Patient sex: M
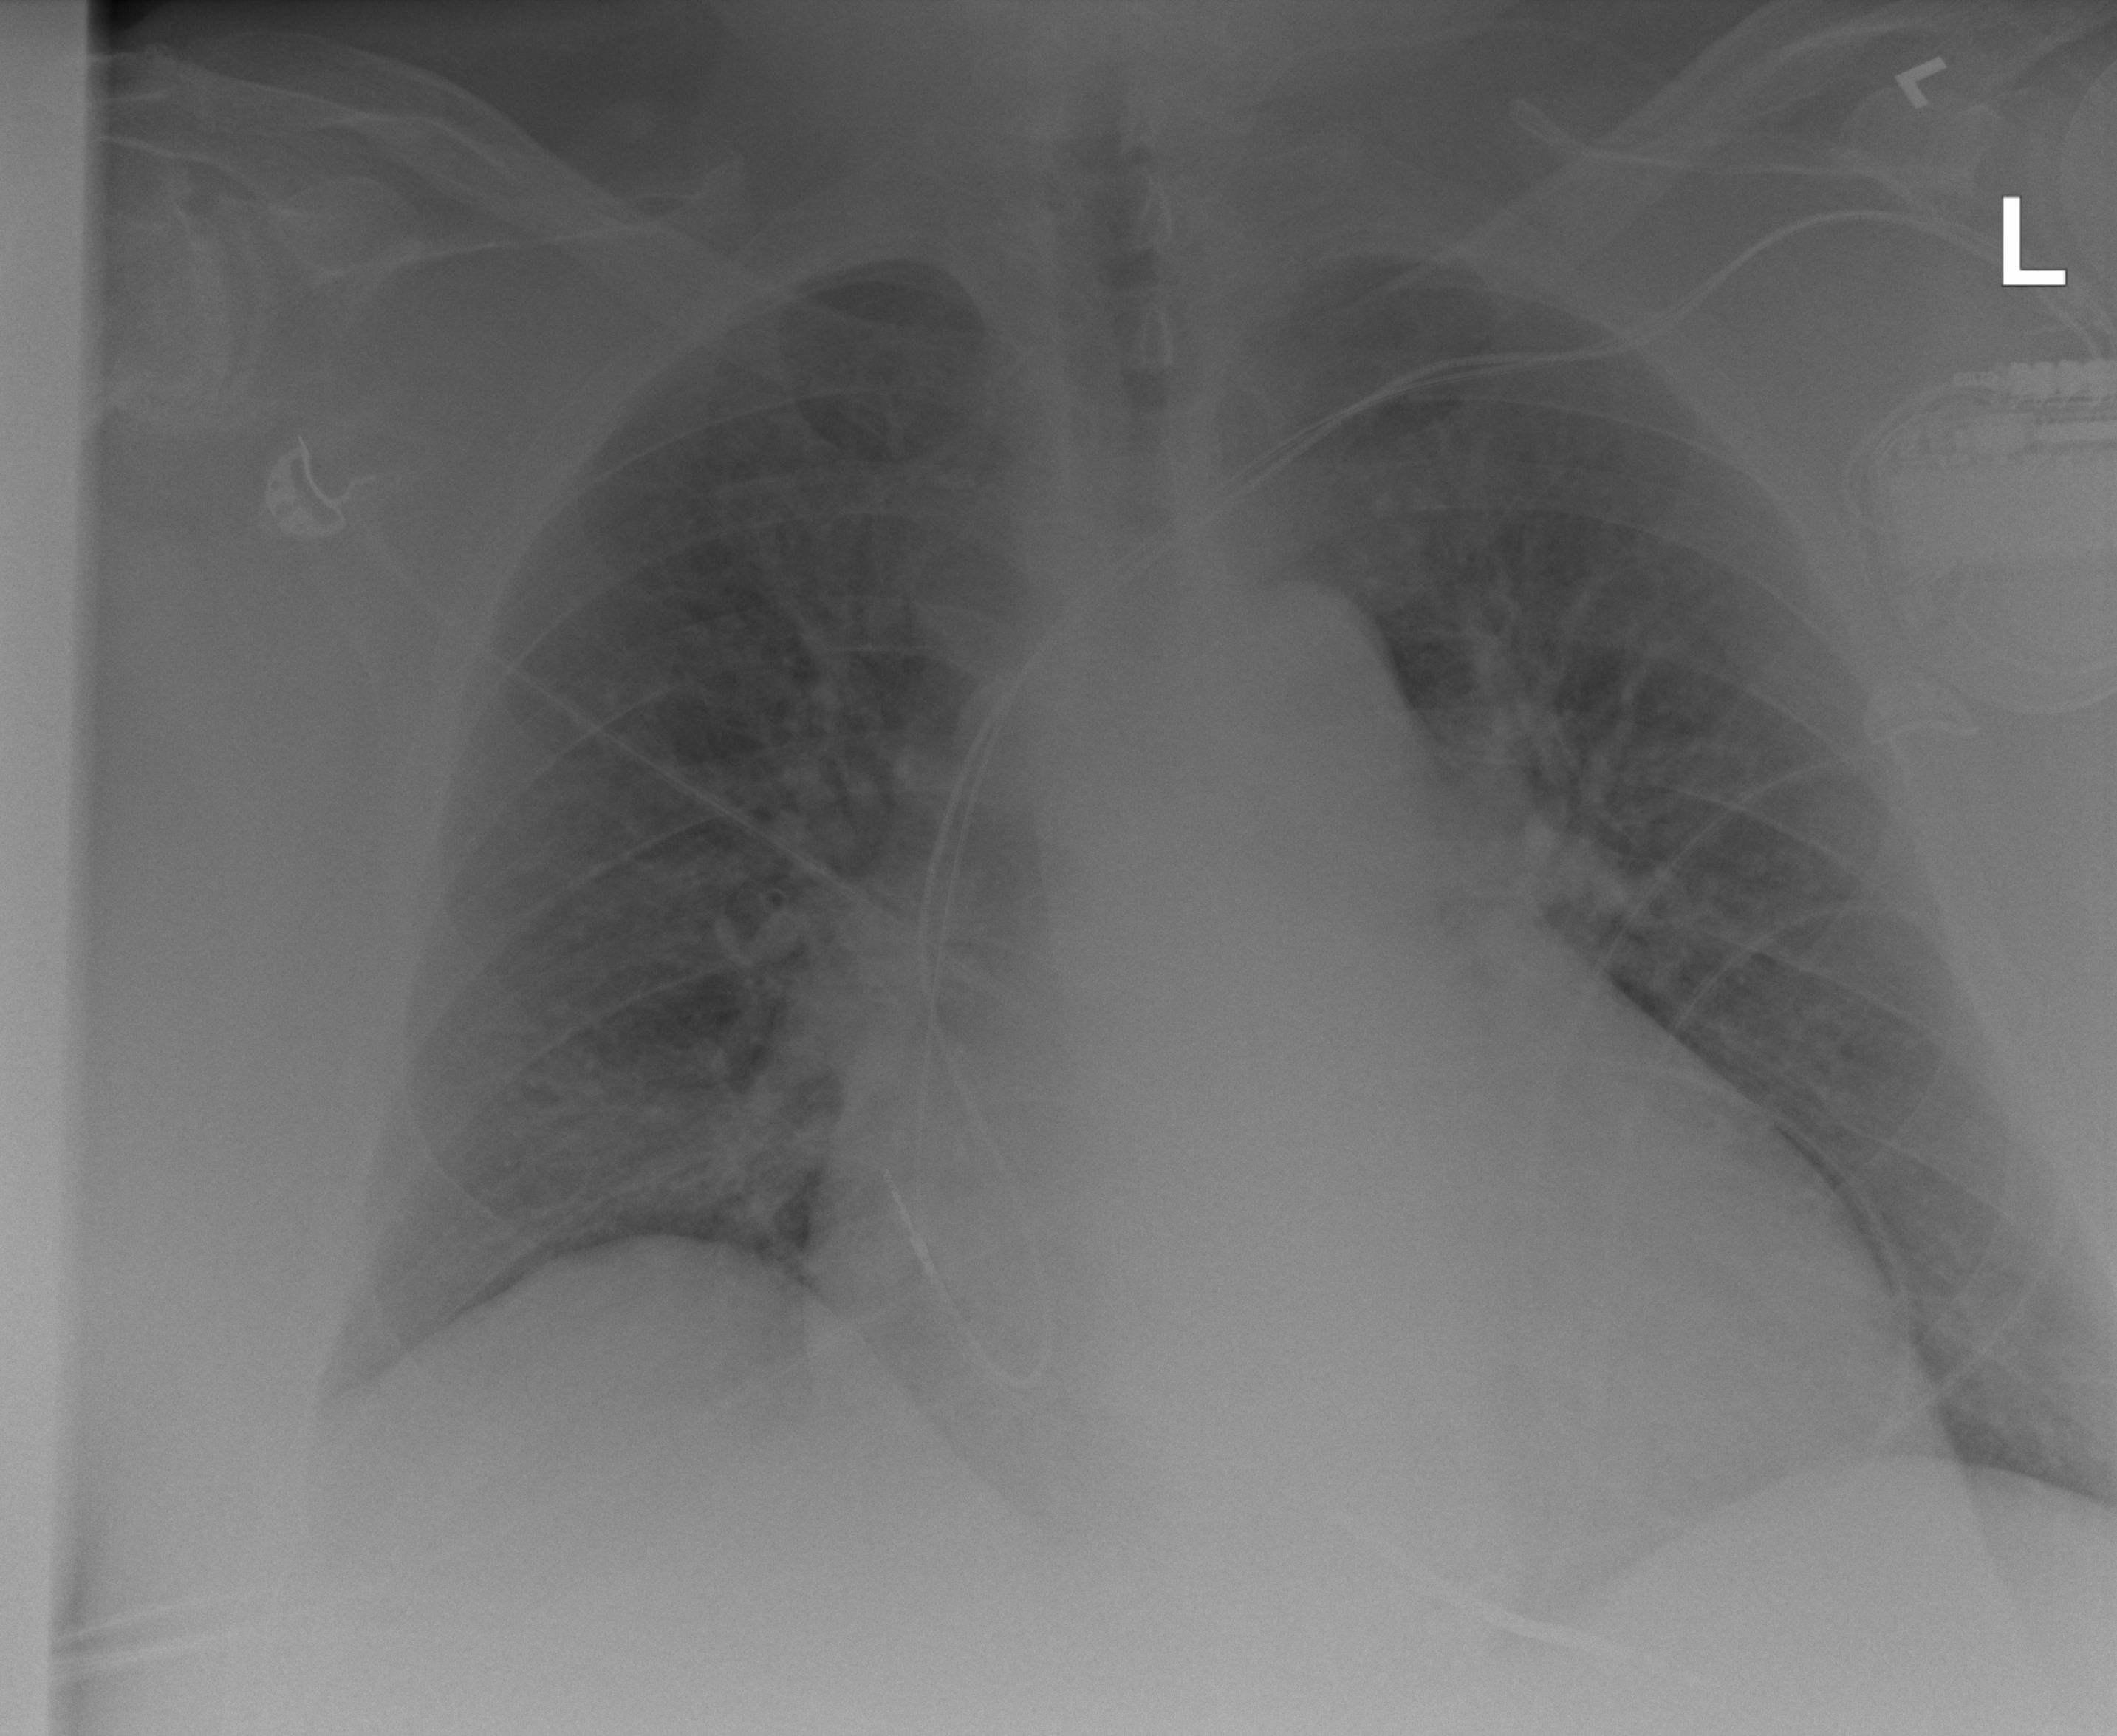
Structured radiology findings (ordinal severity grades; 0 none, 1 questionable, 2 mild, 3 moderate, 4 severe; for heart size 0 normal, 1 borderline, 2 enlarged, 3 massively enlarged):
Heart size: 2
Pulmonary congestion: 1
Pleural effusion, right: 0
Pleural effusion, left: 0
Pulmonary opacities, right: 0
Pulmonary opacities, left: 0
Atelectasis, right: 0
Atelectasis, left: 0